Interaction volume radius: 5 \u00c5
Interaction volume height: 20 \u00c5
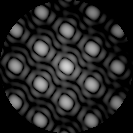
Disorder parameter: 0.00995